Question: I've seen a lot of Stack Overflow threads about this topic (and the <URL> that I want to scroll to twice its width with paging.

In my storyboard I've laid out the scroll view and its subviews (a row of 'UIButtons') - I set their origins but removed all the constraints saying "Leading space to 'superview'." I replaced them with "Leading space to button" - the horizontal spacing between successive buttons. In code, I set the buttons' translatesAutoresizingMaskIntoConstraints to NO.
I can't get the scroll view to scroll, however. It just bounces to show that there is something on the right side of the scroll view's bounds, just out of reach. Is there anything I'm doing wrong, or something else I need to try to get this to work?
Oh, and there was also a "" constraint on the last visible button in Interface Builder (not the last button in the row), and a "Leading space to 'superview'" constraint on the first button that wouldn't stay deleted (see the purple constraint in the image). They annoyingly just popped up in a different spot in the list! Why does this happen, and why isn't the content size being set properly?
Thanks for your time!
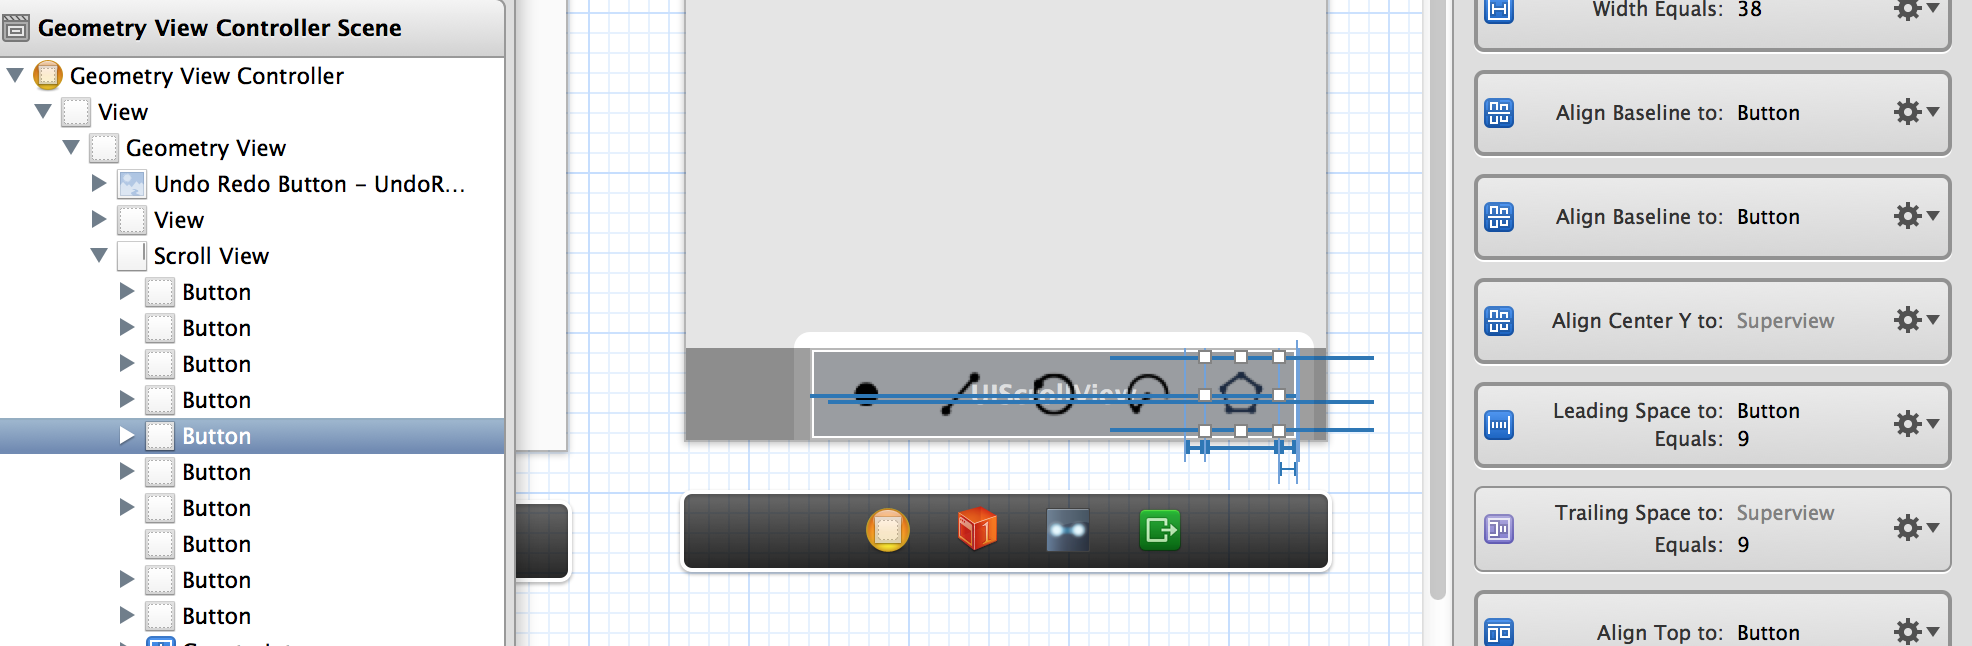
Answer: I took @robmayoff's suggestions and moved my button creation to code, and it miraculously worked. (I'm afraid Auto Layout is still Greek to me, but I somehow managed it.) In case anyone in the future needs to create a scrolling list of buttons, here's a way to do it that doesn't involve setting 'contentSize' explicitly, if a little uglier than IB.
'''
self.toolbarScrollView.translatesAutoresizingMaskIntoConstraints = NO;
NSMutableArray *toolbarItems = [NSMutableArray array];
//Unfortunately, you'll have to set the contentWidth manually - in viewDidLoad
// the frames aren't set yet. 47.0 is the size (38) + margin (9) of one of my
// buttons.
CGFloat x = contentWidth - 47.0;
//This code lets you page the scroll view with more spacing between items on
//different pages.
int itemCountPerPage = 5;
NSArray *images = @[/*...titles of images...*/];
SEL selectors[10] = {
//button selectors
};
UIButton *lastButton = nil;
for (int i = 0; i < [images count]; i++)
{
NSString *imageName = [images objectAtIndex:i];
UIButton *button = [UIButton buttonWithType:UIButtonTypeCustom];
button.translatesAutoresizingMaskIntoConstraints = NO;
[button setImage:[UIImage imageNamed:imageName maskedWithColor:[UIColor whiteColor]] forState:UIControlStateNormal];
button.showsTouchWhenHighlighted = YES;
if (selectors[i] != NULL)
[button addTarget:self action:selectors[i] forControlEvents:UIControlEventTouchUpInside];
[self.toolbarScrollView addSubview:button];
[toolbarItems addObject:button];
if (lastButton)
{
NSDictionary *dict = NSDictionaryOfVariableBindings(lastButton, button);
[self.toolbarScrollView addConstraints:[NSLayoutConstraint constraintsWithVisualFormat:[NSString stringWithFormat:@"H:[lastButton(==38)]-%g-[button(==38)]-%g-|", (i % itemCountPerPage == 0 ? 18.0 : 9.0), x] options:NSLayoutFormatAlignAllCenterY metrics:nil views:dict]];
[self.toolbarScrollView addConstraints:[NSLayoutConstraint constraintsWithVisualFormat:@"V:|-4-[button(==38)]-4-|" options:NSLayoutFormatAlignAllCenterY metrics:nil views:dict]];
}
else
{
NSDictionary *dict = NSDictionaryOfVariableBindings(button);
[self.toolbarScrollView addConstraints:[NSLayoutConstraint constraintsWithVisualFormat:[NSString stringWithFormat:@"H:|-9-[button(==38)]-%g-|", x] options:NSLayoutFormatAlignAllCenterY metrics:nil views:dict]];
[self.toolbarScrollView addConstraints:[NSLayoutConstraint constraintsWithVisualFormat:@"V:|-4-[button(==38)]-4-|" options:NSLayoutFormatAlignAllCenterY metrics:nil views:dict]];
}
x -= (i % itemCountPerPage == itemCountPerPage - 1 ? 56.0 : 47.0); //Extra space to allow for paging
lastButton = button;
}
'''
I hope this helps somebody, because it sure caused a lot of trouble for a simple scroll view! Thanks for your help.